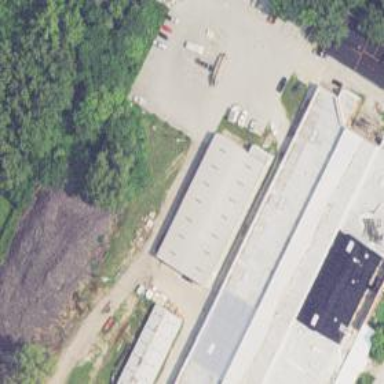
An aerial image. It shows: Shed building.